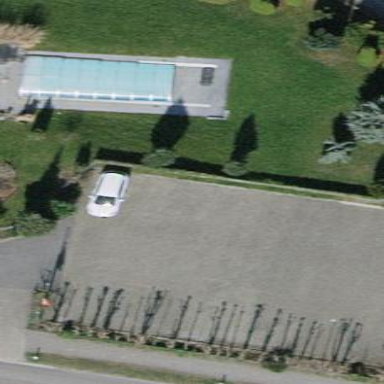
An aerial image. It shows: Parking area with surface.